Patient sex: M
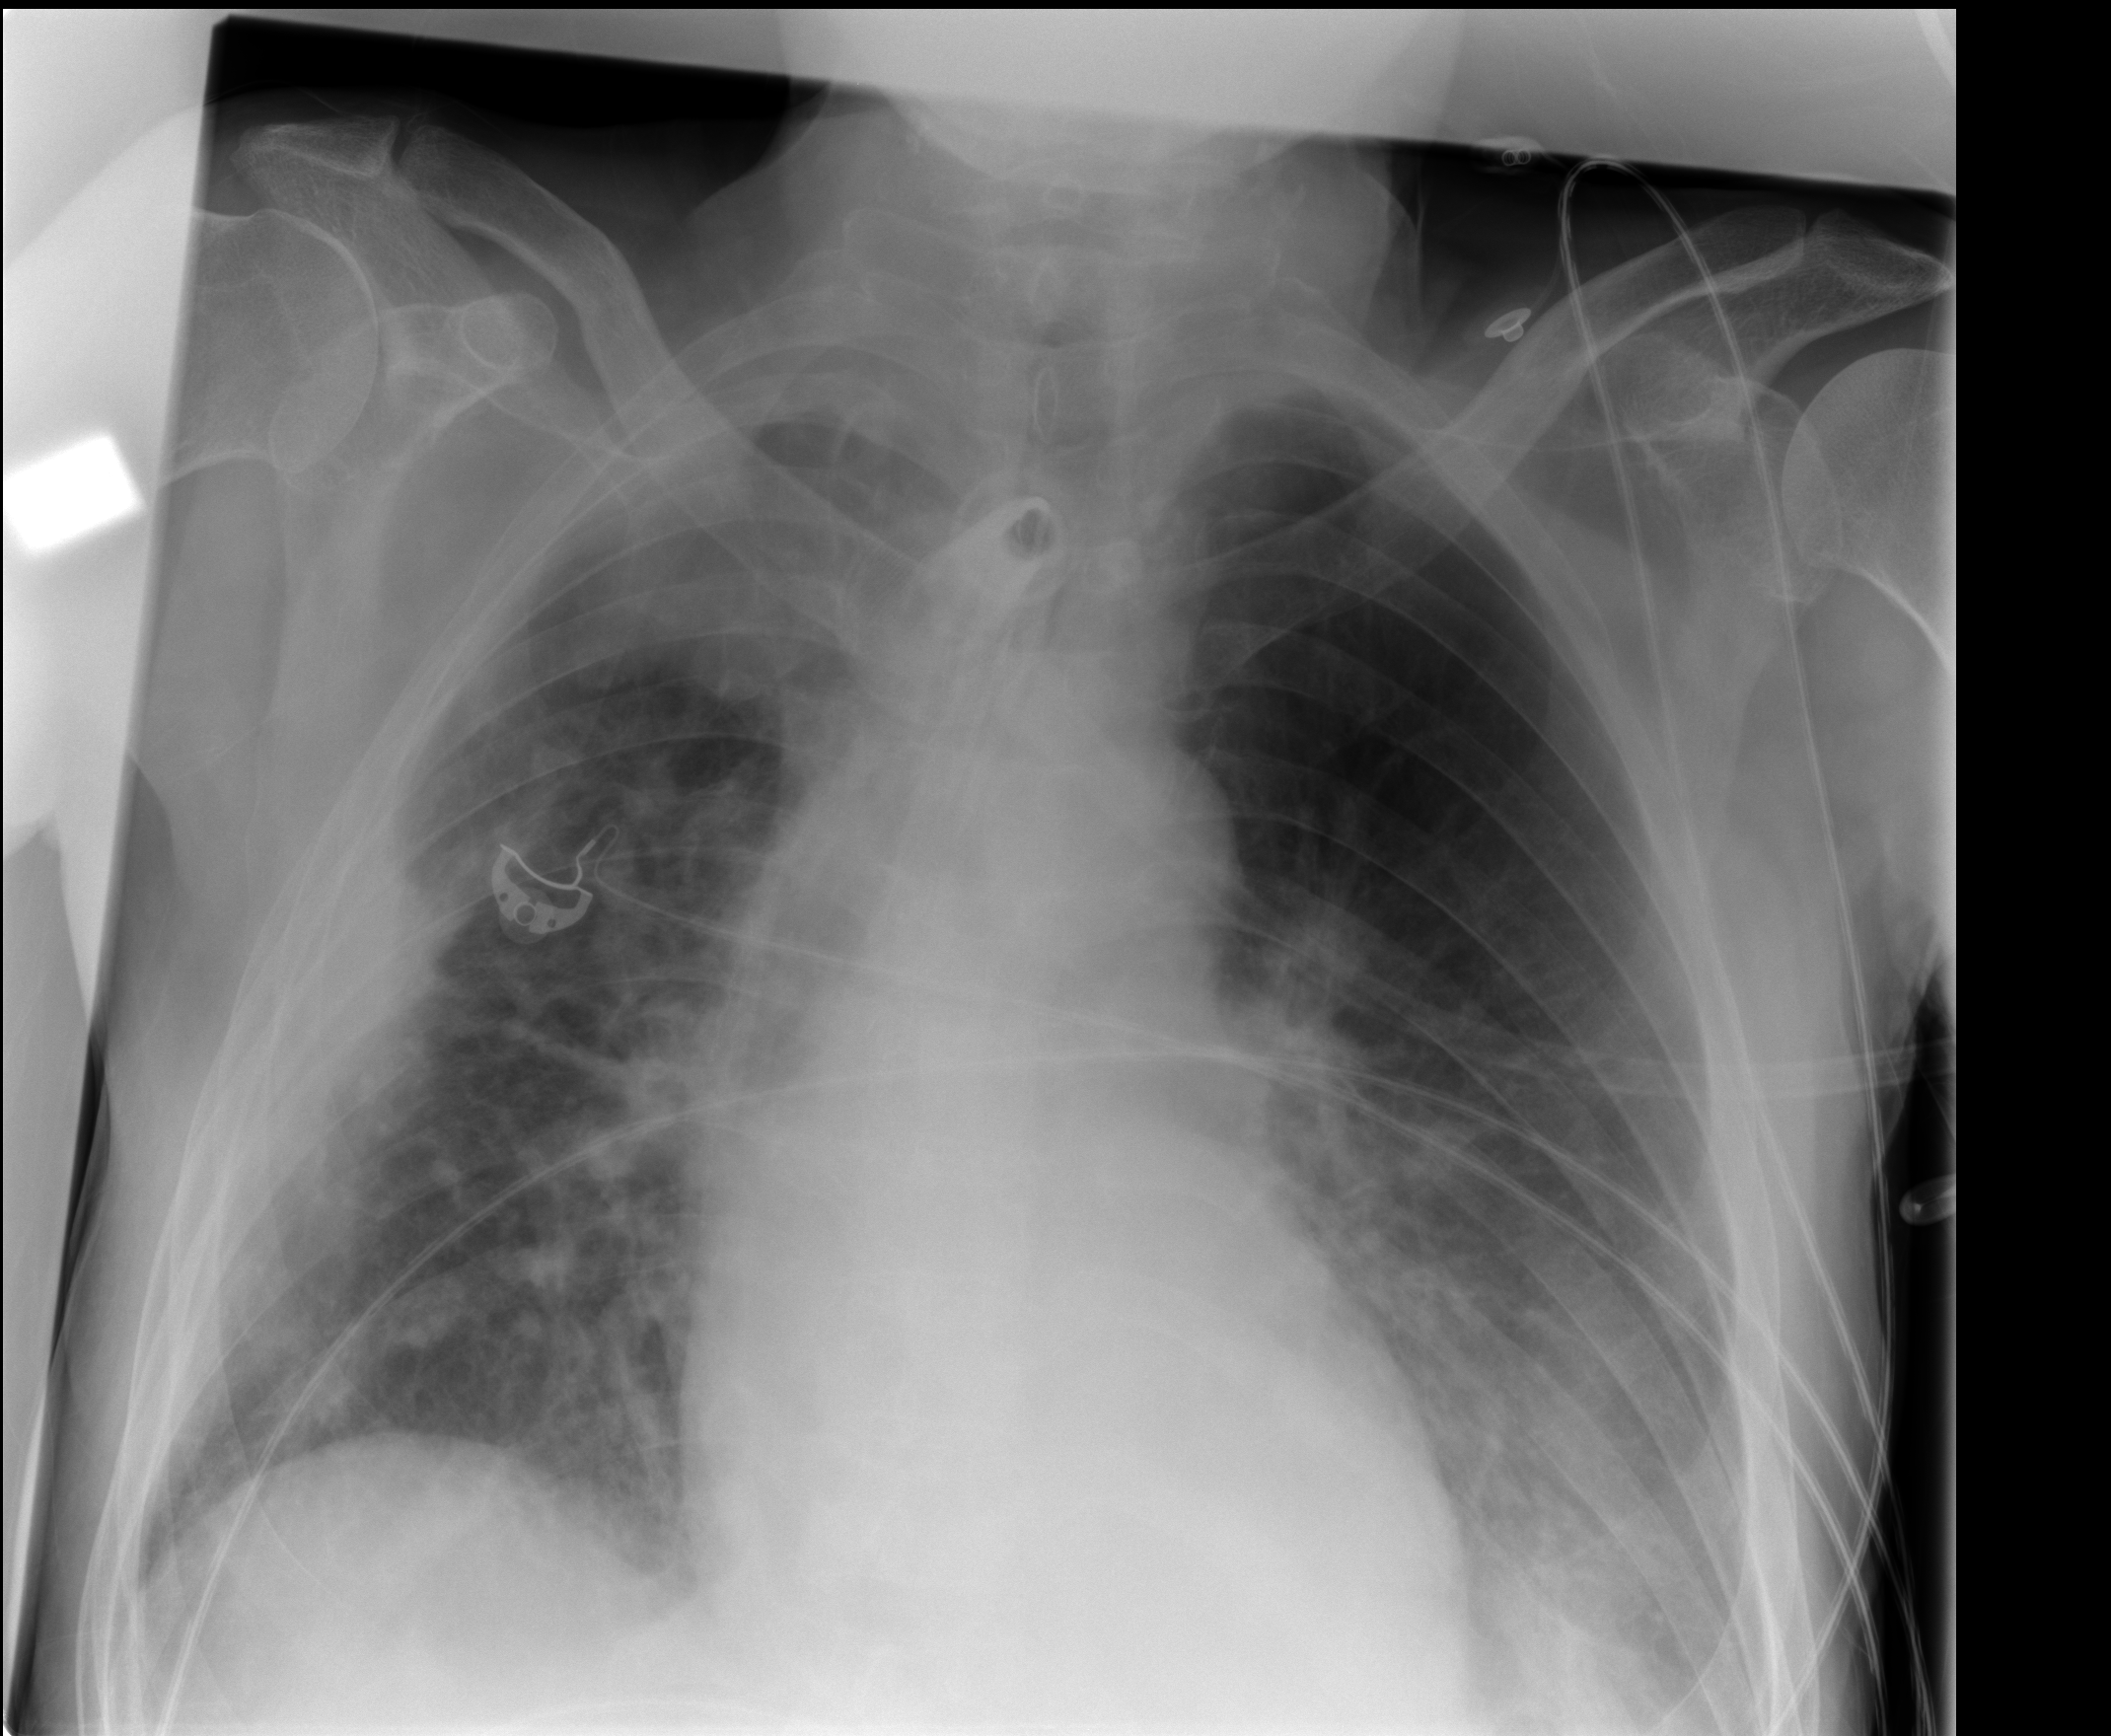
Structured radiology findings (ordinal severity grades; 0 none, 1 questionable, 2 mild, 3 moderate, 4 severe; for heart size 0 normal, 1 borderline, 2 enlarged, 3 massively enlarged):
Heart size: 0
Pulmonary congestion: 2
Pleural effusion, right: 2
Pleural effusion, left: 1
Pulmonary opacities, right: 2
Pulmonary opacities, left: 0
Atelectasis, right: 2
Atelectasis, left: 2